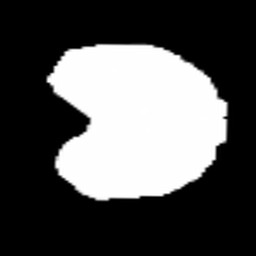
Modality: FA
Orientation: coronal
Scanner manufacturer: siemens
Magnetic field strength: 3 T
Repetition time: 3.6 s
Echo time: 0.092 s